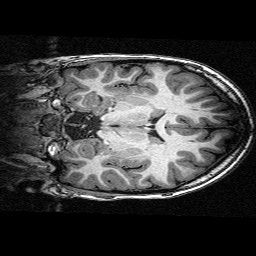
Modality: T1w
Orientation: coronal
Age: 13
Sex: female
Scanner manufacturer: siemens
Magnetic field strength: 3 T
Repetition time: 2.3 s
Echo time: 0.00336 s